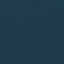
Land use / land cover class: SeaLake